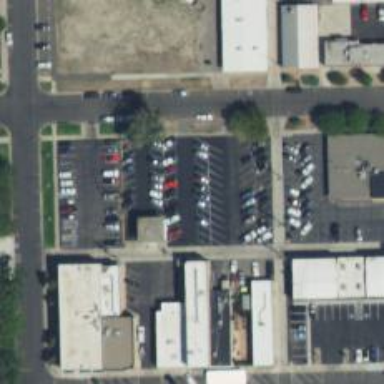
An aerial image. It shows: Parking space.